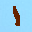
Label: 1